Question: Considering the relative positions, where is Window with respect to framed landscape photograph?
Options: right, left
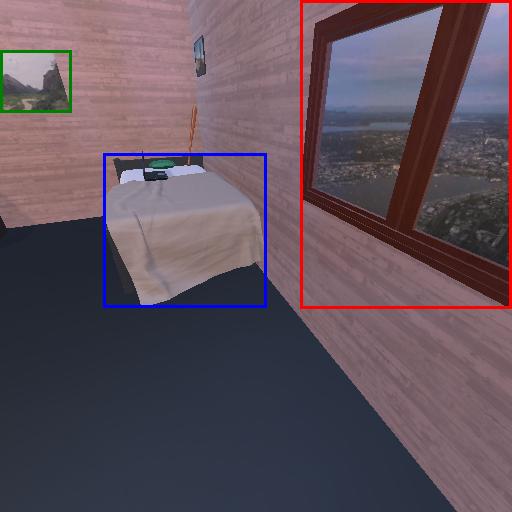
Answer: right